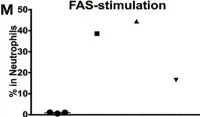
Apoptosis of human neutrophils analyzed using annexin V and propidium iodide staining. Total apoptotic neutrophils late apoptotic neutrophils (M) among total neutrophils after culture with FAS for 16 h.
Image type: pathology (immunostaining)